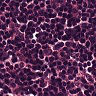
Metastatic tissue present: no